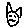
Label: cat